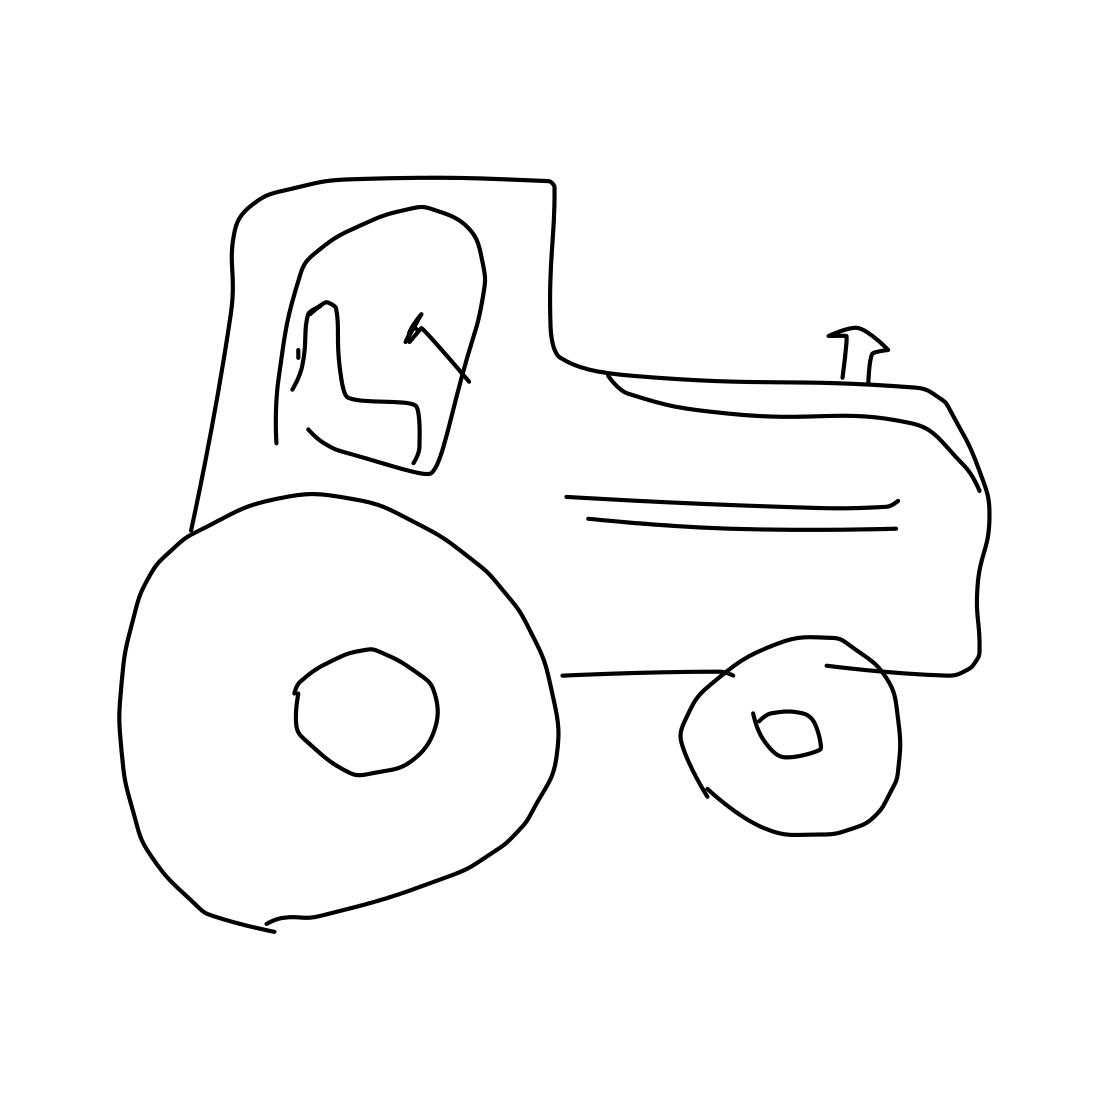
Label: tractor